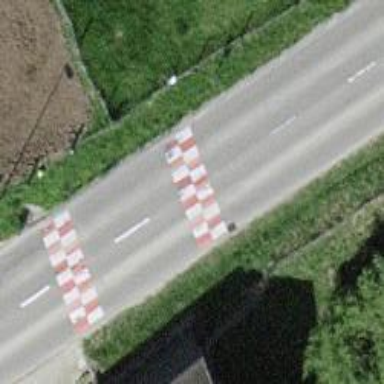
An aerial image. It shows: Bump for traffic calming.